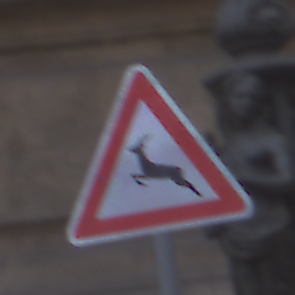
Verkehrszeichen: WildwechselRechts
Umgebung: Outdoor, Urban
Tageszeit: SunriseSunset
Wetter: PartlyCloudy
Licht: Natural
Jahreszeit: NotSpecified
Kontrast: LowContrast